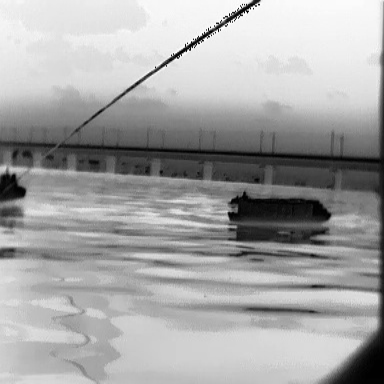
There are three objects shown in the infrared image, including a liner, a warship, and a fishing_boat.